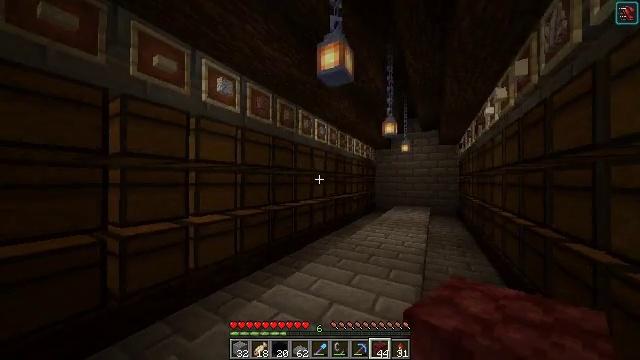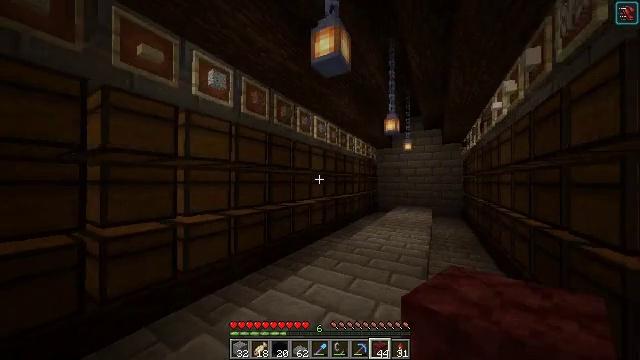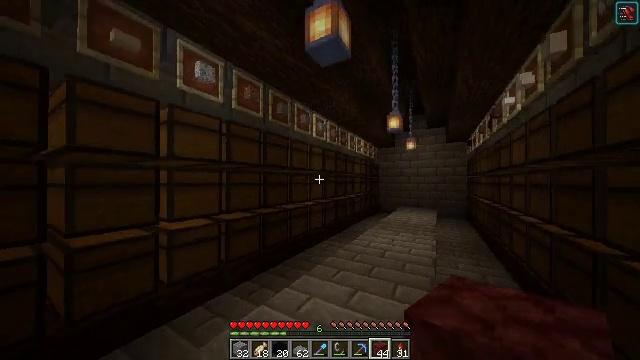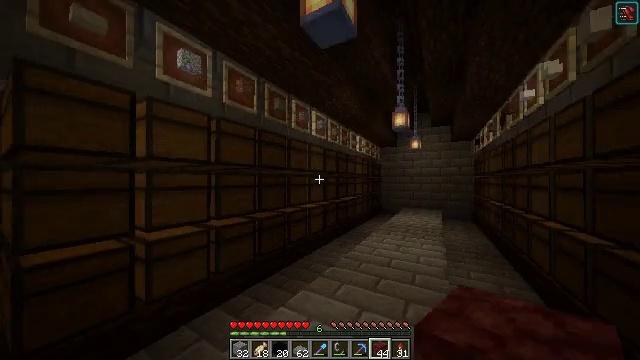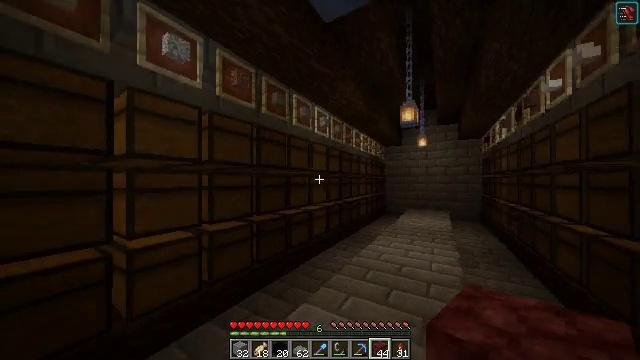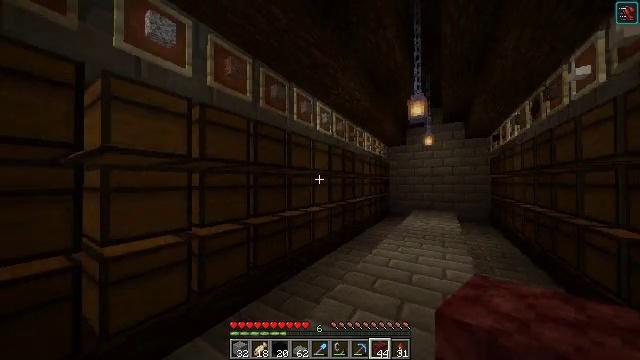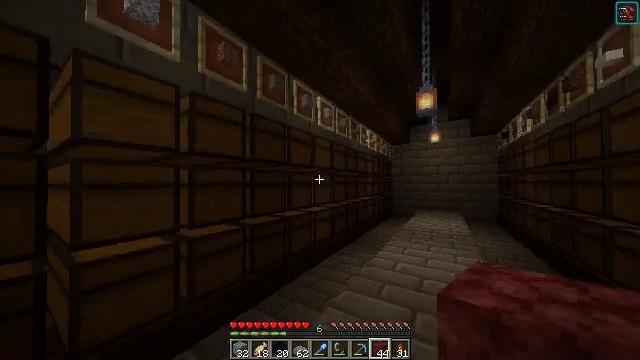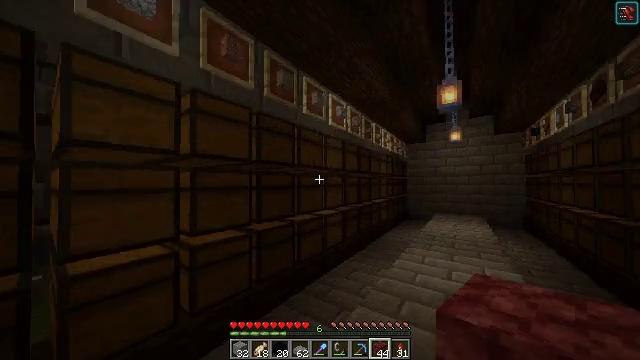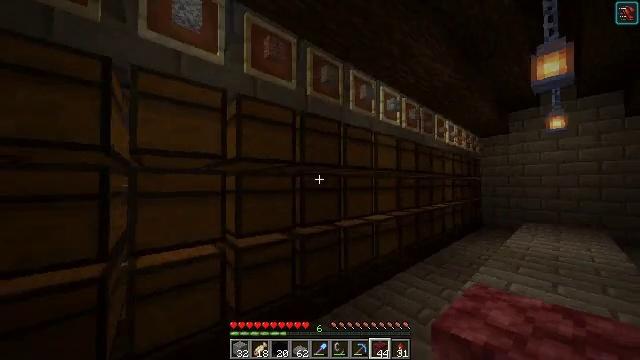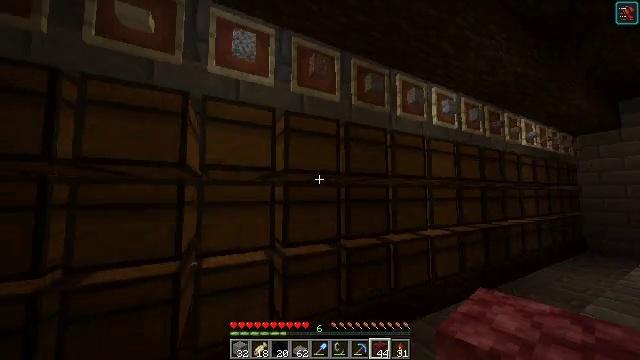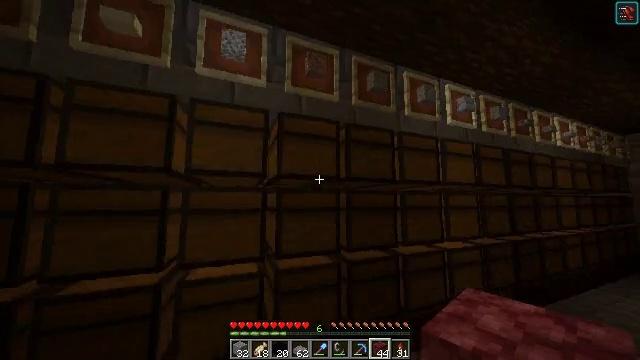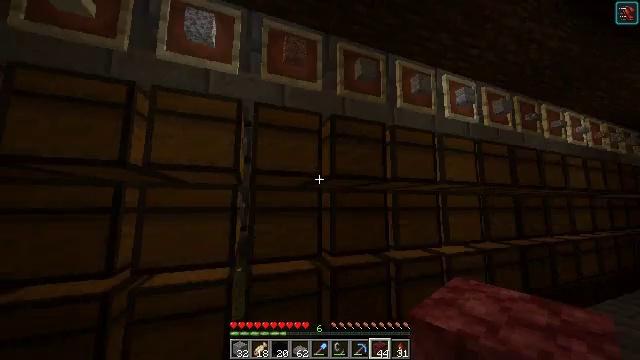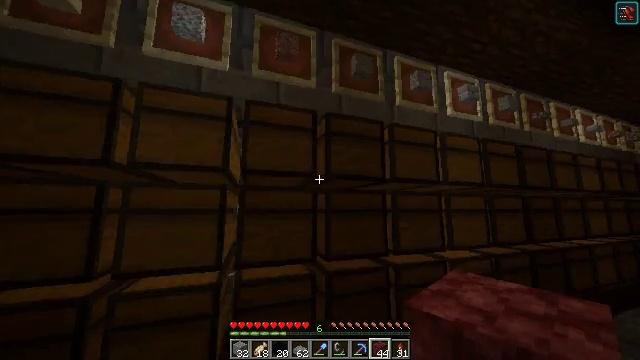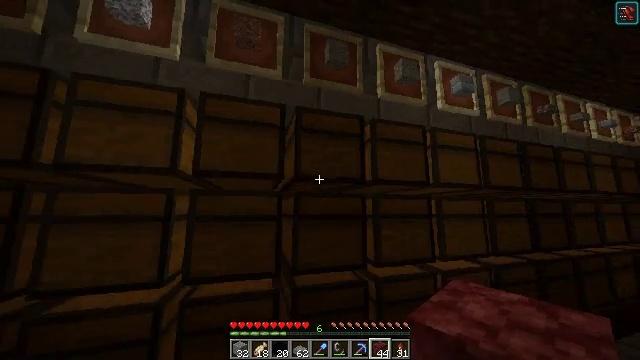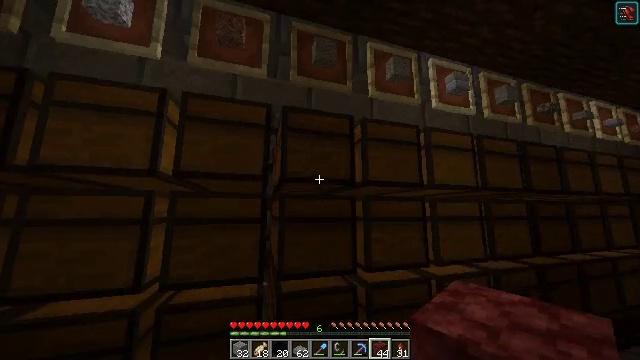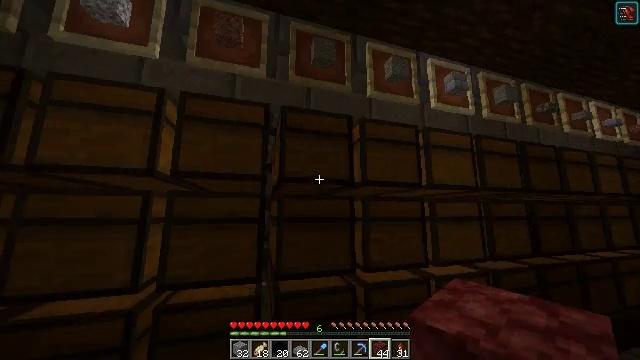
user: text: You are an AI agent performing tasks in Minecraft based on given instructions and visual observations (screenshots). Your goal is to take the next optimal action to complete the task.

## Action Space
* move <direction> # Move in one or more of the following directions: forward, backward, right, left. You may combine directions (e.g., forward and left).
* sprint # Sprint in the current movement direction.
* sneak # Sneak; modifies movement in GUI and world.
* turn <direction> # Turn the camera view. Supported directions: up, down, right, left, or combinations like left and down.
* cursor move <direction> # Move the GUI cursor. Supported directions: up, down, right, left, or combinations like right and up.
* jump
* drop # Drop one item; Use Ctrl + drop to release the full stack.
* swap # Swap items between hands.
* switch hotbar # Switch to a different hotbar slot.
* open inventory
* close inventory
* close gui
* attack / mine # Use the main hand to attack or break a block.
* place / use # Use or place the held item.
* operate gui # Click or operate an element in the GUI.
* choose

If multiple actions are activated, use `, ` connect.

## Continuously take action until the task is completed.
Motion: motion action
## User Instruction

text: Set up the crafting grid to craft white concrete powder.
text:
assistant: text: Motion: move forward
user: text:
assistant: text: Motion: move forward
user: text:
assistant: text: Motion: move forward
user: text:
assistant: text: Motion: move forward
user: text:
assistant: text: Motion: move forward
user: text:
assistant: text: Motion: move forward
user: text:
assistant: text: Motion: move forward, turn left
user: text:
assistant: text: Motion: move forward and move right, turn left
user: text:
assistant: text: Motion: move forward and move right, turn left and up
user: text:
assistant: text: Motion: move forward and move right, turn left and up
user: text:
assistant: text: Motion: move forward and move right, turn left
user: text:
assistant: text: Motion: move forward and move right, turn left
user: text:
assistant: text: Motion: move right, turn left
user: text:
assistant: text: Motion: no_op
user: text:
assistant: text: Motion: no_op
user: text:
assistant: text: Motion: no_op
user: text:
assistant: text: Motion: no_op
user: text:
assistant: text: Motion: no_op
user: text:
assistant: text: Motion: no_op
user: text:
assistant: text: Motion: no_op
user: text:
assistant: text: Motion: no_op
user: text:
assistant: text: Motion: no_op
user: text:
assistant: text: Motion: no_op
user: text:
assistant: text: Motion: no_op
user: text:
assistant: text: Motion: no_op
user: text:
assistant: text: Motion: no_op
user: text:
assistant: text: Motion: no_op
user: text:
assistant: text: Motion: turn right and down
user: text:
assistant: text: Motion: turn right and down
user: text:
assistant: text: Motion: turn right and down